Question: I have the following table in the DB:

There are already apps in 'Apps' table in the DB.
I present them to the end-user and he has to add items to 'AppsToDomains' table
I'm trying to save an entity to that table:
'''
private static void FillDomains(string[] domainsWls, EntityCollection<AppToDomains_V1> AppsToDomains,
Guid appGuid, Guid groupId ,bool isWhiteListed)
{
foreach (var domain in domainsWls)
{
AppsToDomains.Add(new AppToDomains_V1()
{
Domain = domain,
IsWhiteListed = isWhiteListed,
AppId = appGuid,
GroupId = groupId,
});
}
}
'''
but get the following error:
> {"Cannot insert the value NULL into column 'ClientAppID', table 'MamDB.dbo.Apps'; column does not allow nulls. INSERT fails.
The statement has been terminated."}
How can it be? as I don't add any row to the Apps table
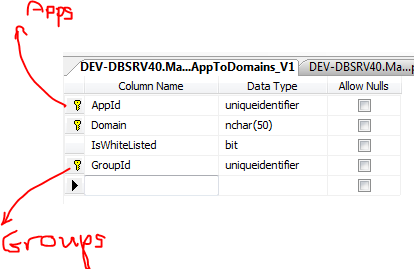
Answer: You will have to find out what is null. According to the exception you get, the problem does not have it source in the code you posted. When you save changes, you are saving all changes. also changes made by other code not visible in the current scope of you post.
Search for other code that is adding records to a table that has the column ClientAppID